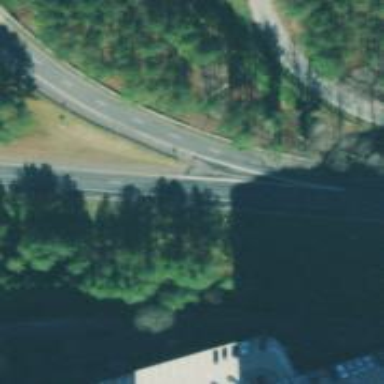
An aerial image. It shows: Asphalt motorway link.